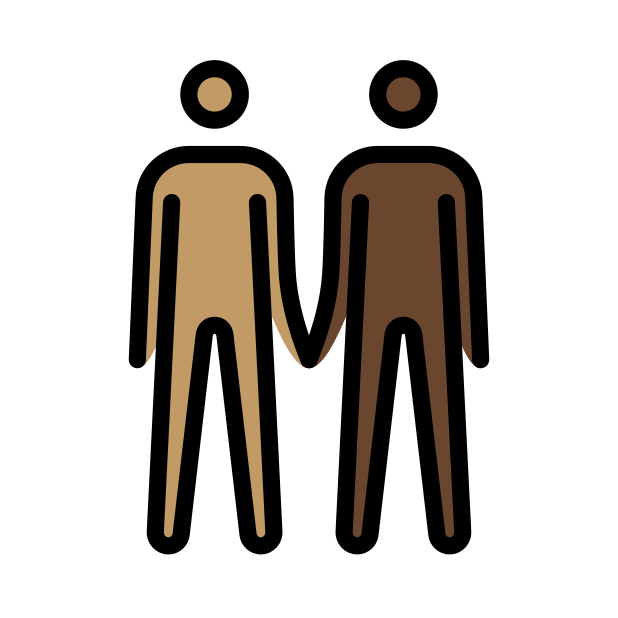
men holding hands: medium skin tone, dark skin tone